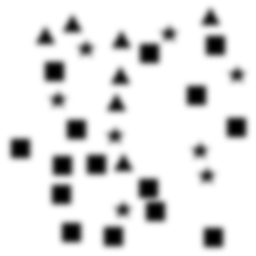
Squares: 15
Triangles: 7
Stars: 8
Total shapes: 30